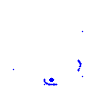
Particle: electron